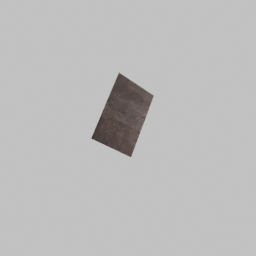
Label: decoration